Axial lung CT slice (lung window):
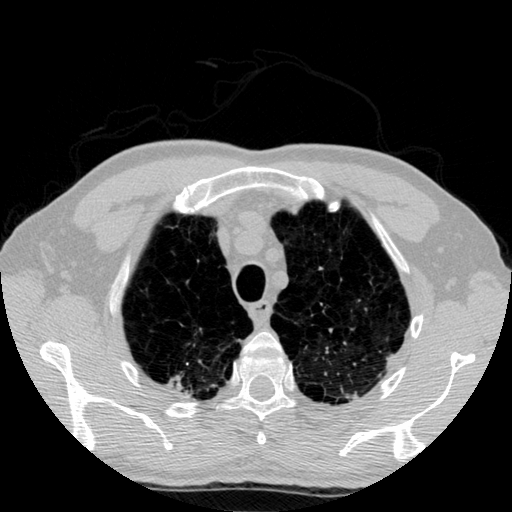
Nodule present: no